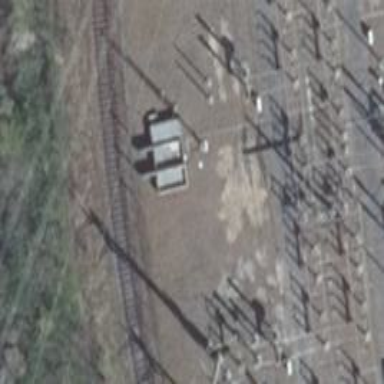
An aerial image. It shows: Transformer on power line.